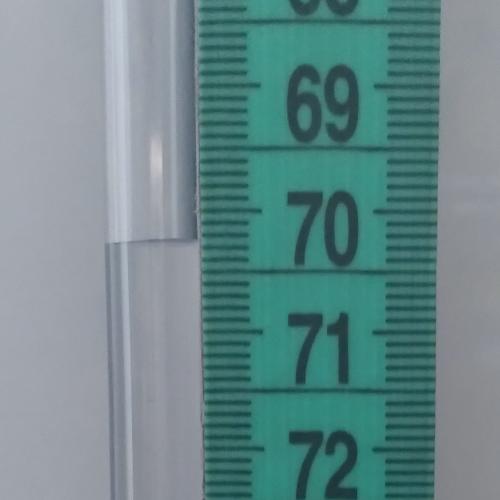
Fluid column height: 70.2 cm